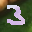
Label: 3